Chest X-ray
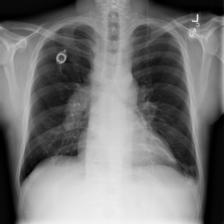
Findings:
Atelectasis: positive
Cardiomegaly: negative
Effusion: positive
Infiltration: positive
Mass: negative
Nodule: negative
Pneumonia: negative
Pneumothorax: negative
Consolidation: negative
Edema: negative
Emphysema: negative
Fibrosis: negative
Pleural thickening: negative
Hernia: negative